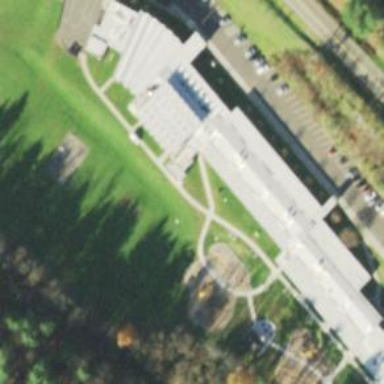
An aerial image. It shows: School.